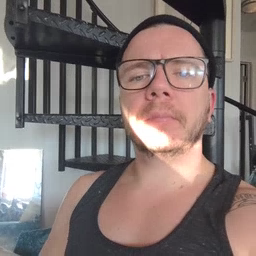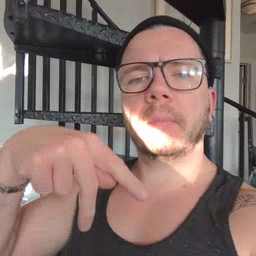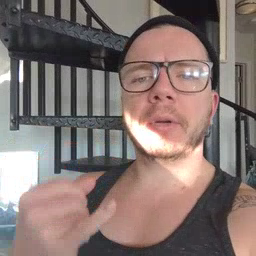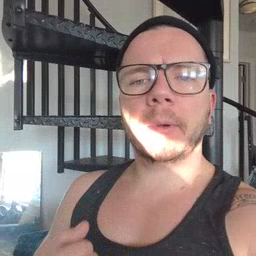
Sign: pajamas